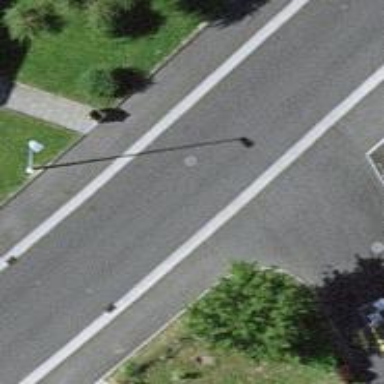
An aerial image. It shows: Residential road with asphalt surface. Both sides have sidewalks.